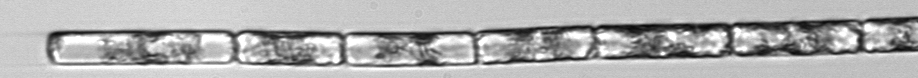
Label: Guinardia_delicatula